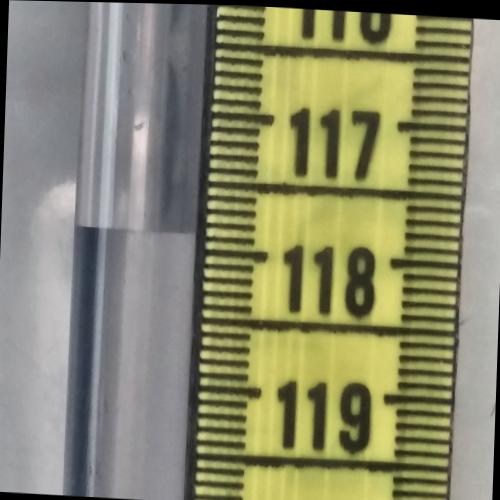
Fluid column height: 117.9 cm